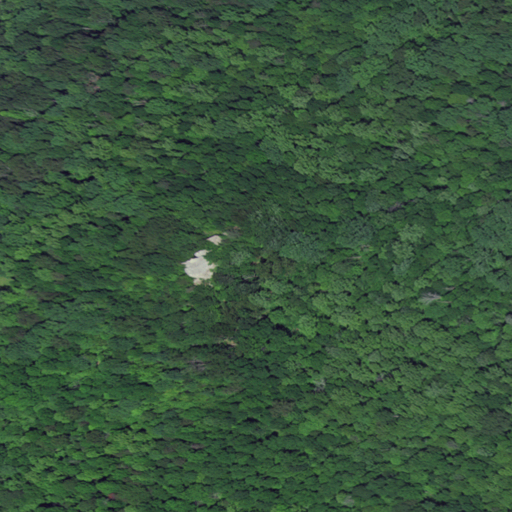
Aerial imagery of mountain in Kentucky named Donathan Rock containing deciduous forest, mixed forest, and pasture